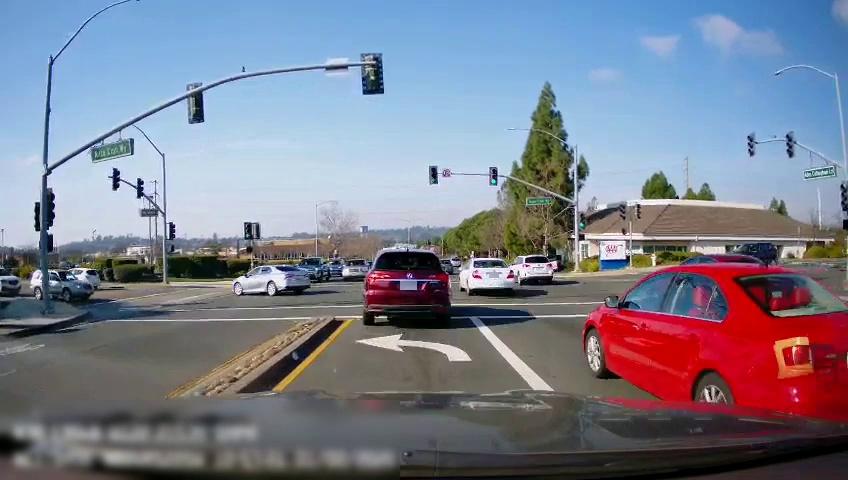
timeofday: Day
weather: Sunny
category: Drivable Space
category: Vehicles | Car
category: Vehicles | Car
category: Vehicles | SUV
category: Vehicles | Car
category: Vehicles | Car
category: Vehicles | SUV
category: Vehicles | Car
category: Vehicles | Car
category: Vehicles | SUV
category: Vehicles | SUV
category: Vehicles | SUV
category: Vehicles | Truck
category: Vehicles | SUV
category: Vehicles | SUV
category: Lanes | Current Lane
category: Lanes | Alternate Lane
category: Traffic | Signs
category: Traffic | Signs
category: Traffic | Signs
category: Traffic | Signs
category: Traffic | Lights
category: Traffic | Lights
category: Traffic | Lights
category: Traffic | Lights
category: Traffic | Lights
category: Traffic | Lights
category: Traffic | Lights
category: Traffic | Lights
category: Traffic | Lights
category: Traffic | Lights
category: Traffic | Lights
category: Traffic | Lights
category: Traffic | Lights
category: Traffic | Lights
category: Traffic | Lights
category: Traffic | Lights
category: Traffic | Lights